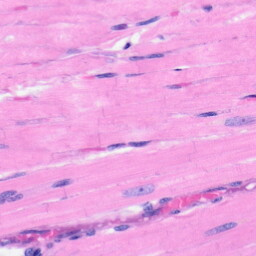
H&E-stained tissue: Heart